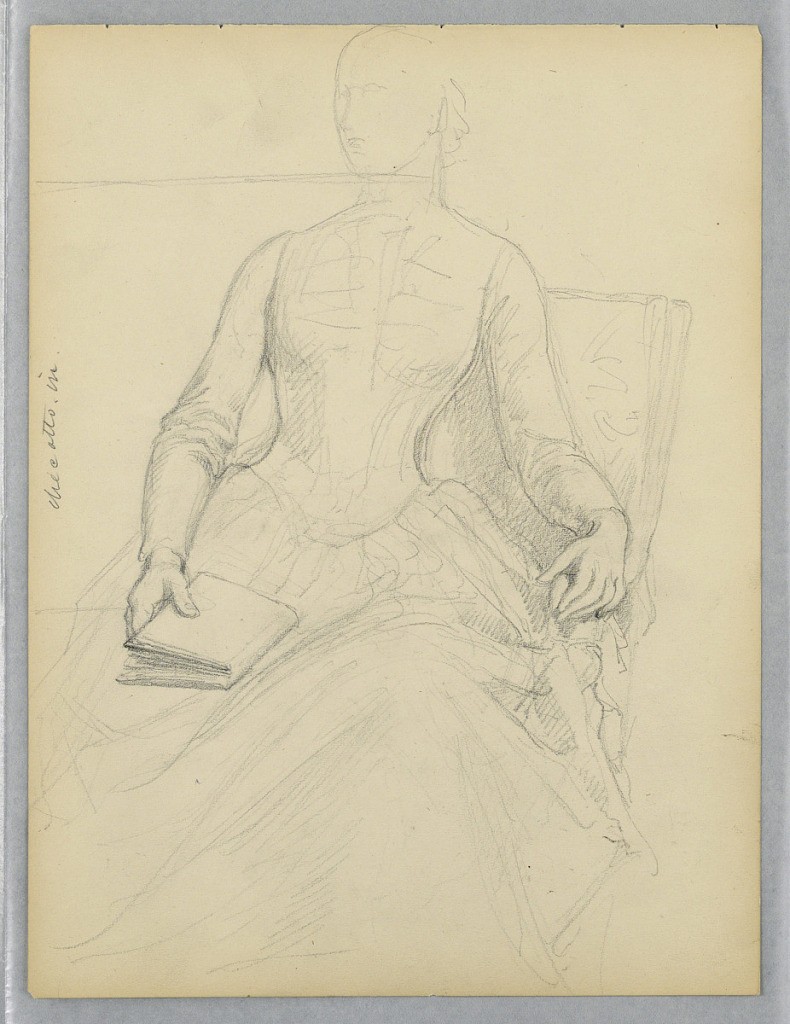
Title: Sketch of Seated Woman
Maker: Daniel Huntington, American, 1816–1906
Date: ca. 1880
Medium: Graphite on paper
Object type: Drawing
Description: Seated woman facing frontally with her right hand on a book in her lap and her left hand on the arm of the chair. Head turned slightly to left. Verso: A hand marking a page in a book.